The image is an STFT spectrogram (time versus frequency) of a rotating-machine vibration signal. Classify the rotor condition as one of: normal, misalignment, unbalance, looseness.
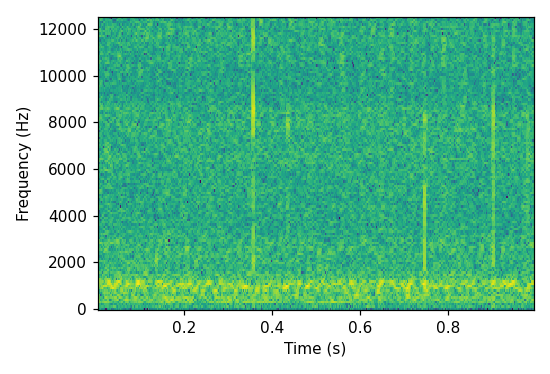
Answer: normal